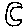
Label: moon